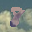
Label: 8